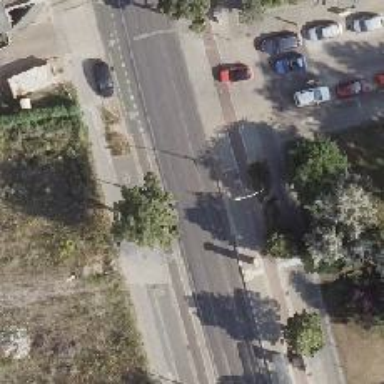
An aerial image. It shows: Unclassified asphalt road with tracks for cyclists on both sides. There are parallel street side parking spaces available on both sides of the road.